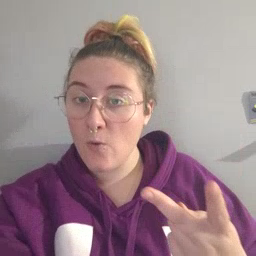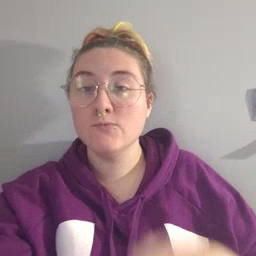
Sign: fall